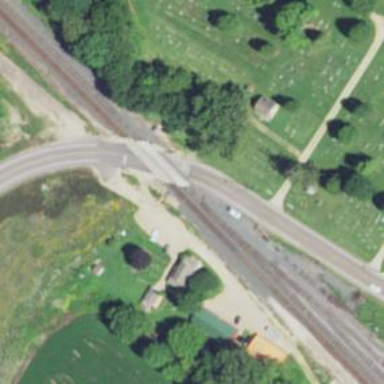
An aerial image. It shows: Railway level crossing.